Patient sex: F
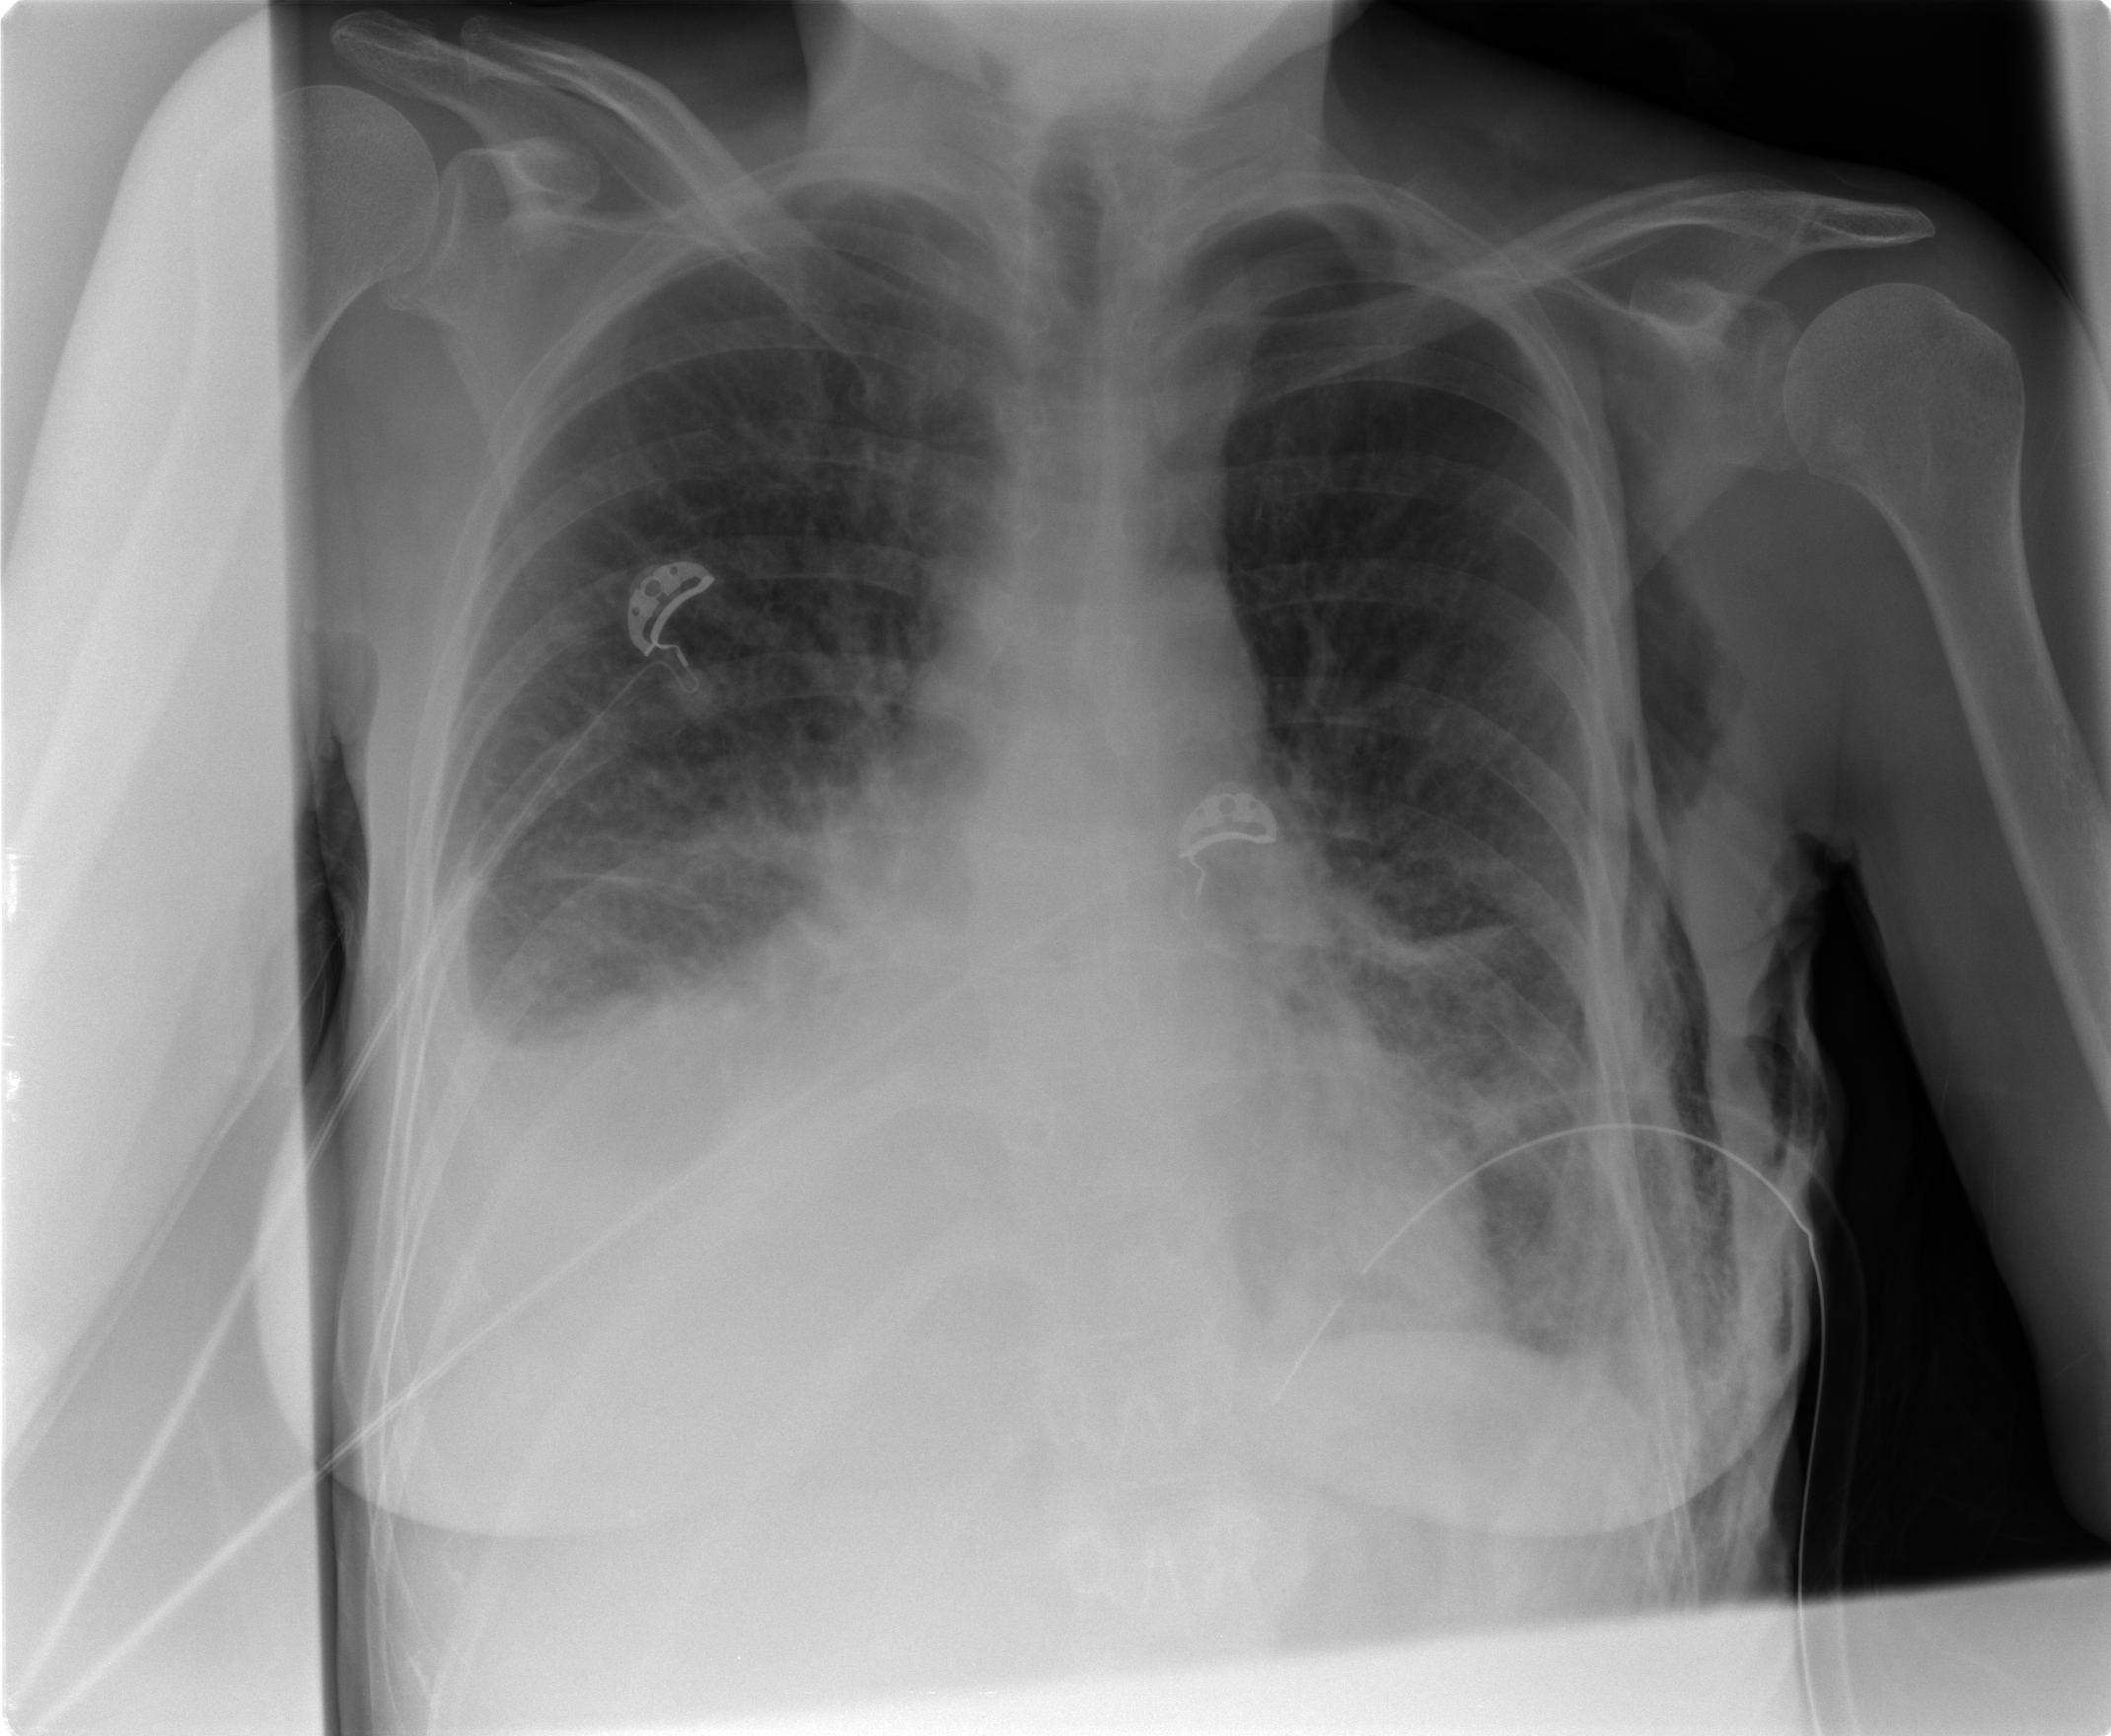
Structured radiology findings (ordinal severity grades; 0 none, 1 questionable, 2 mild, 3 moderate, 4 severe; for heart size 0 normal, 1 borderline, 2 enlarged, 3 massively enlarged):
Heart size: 0
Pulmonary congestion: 2
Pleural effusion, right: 3
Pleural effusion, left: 1
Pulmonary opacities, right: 2
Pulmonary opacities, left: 2
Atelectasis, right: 3
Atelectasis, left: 2